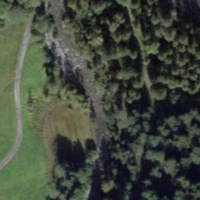
EUNIS habitat code: 43
Species observed at this site:
Astrantia major
Briza media
Geum rivale
Oxalis acetosella